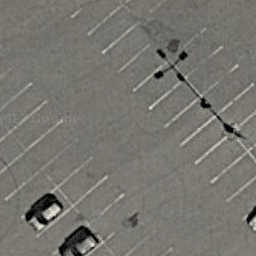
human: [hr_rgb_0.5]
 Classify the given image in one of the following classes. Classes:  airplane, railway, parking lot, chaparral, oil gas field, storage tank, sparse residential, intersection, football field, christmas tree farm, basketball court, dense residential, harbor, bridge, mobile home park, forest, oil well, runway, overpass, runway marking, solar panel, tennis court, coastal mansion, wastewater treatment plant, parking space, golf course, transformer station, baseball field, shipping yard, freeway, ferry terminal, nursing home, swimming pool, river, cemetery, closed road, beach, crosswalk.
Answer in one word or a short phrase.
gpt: parking space